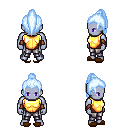
a pixel art fantasy rpg character, male body template, dark elf, purple skin, gold chest armor, metal pants, white cyan long topknot hairstyle, leather bracers, brown slippers, four views (front, back, left, right), 2x2 character sprite sheet, small pixel art, hard edges, no anti-aliasing